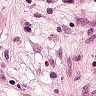
Metastatic tissue present: yes